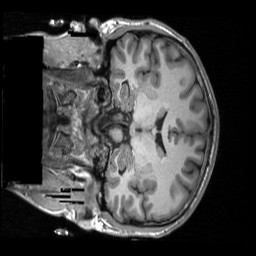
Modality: T1w
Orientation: coronal
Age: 23
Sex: male
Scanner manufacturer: siemens
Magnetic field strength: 3 T
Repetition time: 2.3 s
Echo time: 0.00298 s